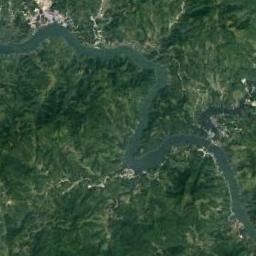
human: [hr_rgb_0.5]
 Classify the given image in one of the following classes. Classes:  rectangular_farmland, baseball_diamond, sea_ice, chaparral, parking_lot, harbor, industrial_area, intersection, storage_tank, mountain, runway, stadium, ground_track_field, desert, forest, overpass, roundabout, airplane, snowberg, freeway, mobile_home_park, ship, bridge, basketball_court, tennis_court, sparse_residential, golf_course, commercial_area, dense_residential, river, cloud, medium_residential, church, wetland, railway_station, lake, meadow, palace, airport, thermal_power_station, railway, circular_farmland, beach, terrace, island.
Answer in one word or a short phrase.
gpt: river